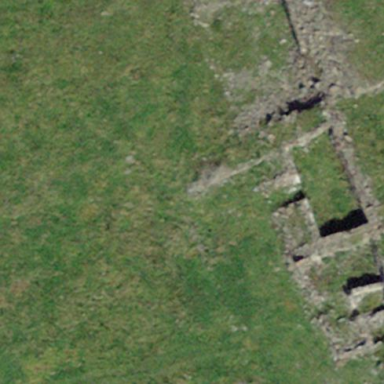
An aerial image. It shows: Scene of historic ruins.